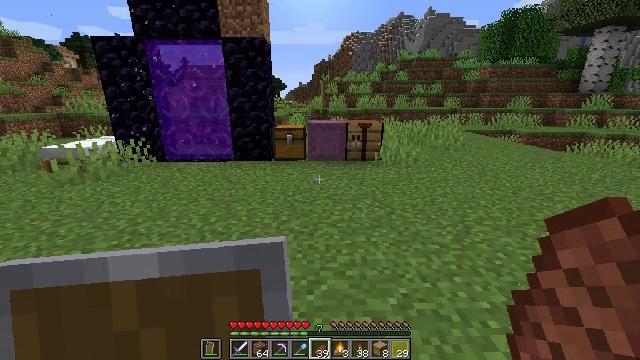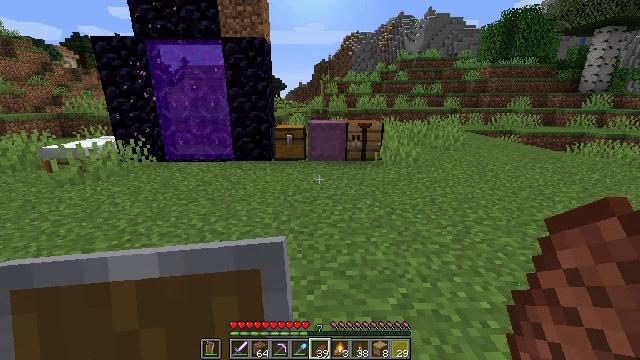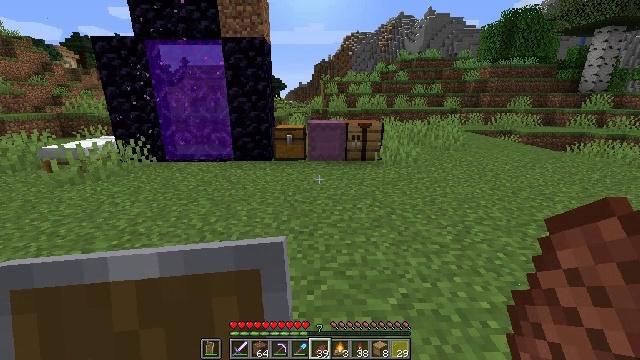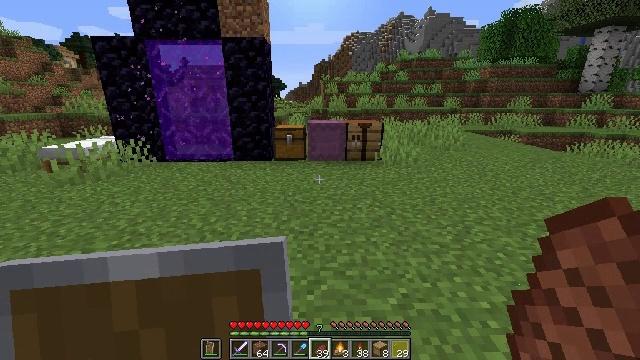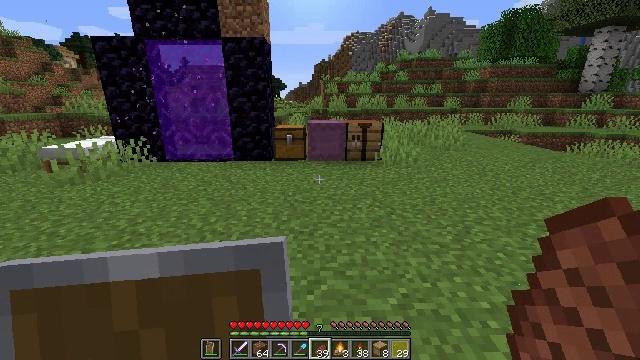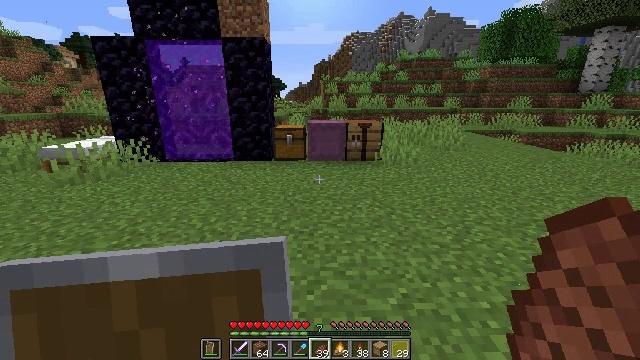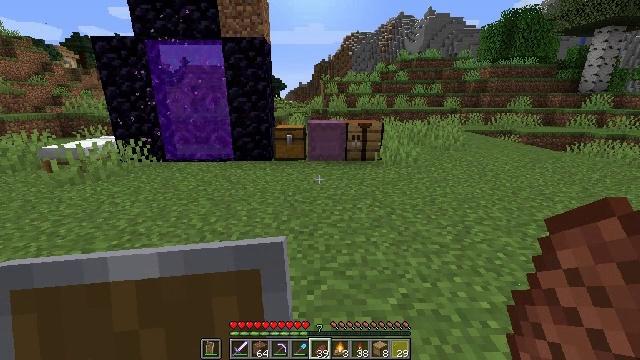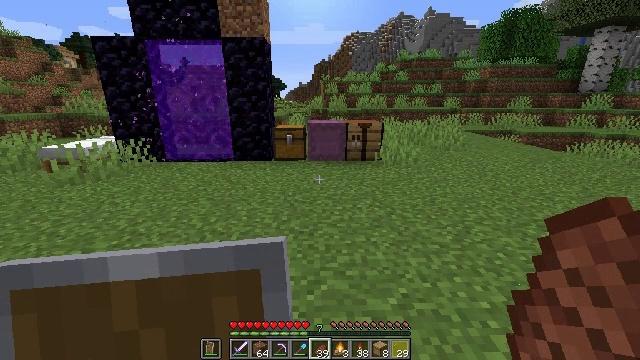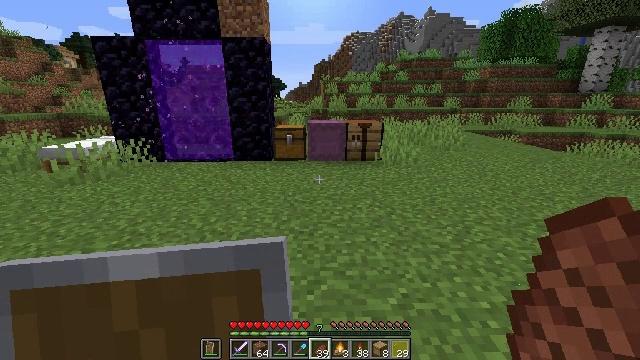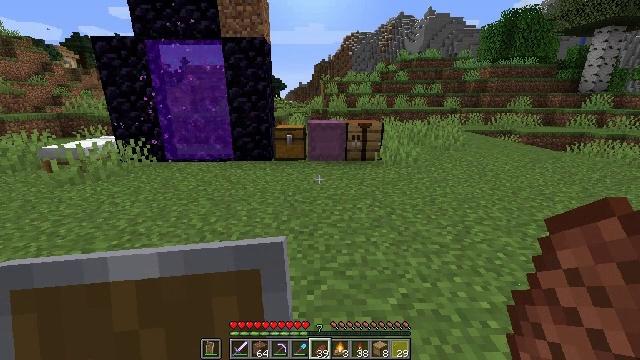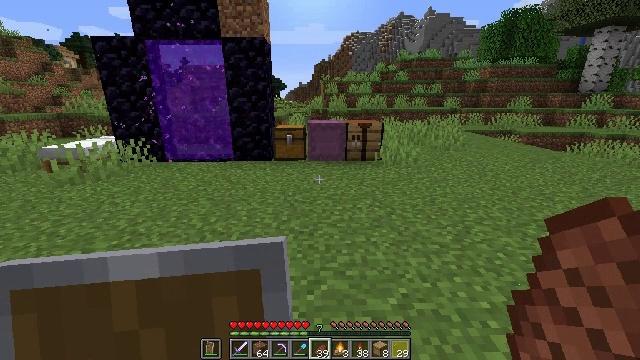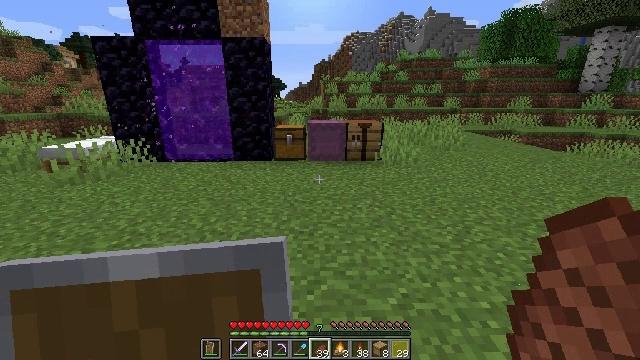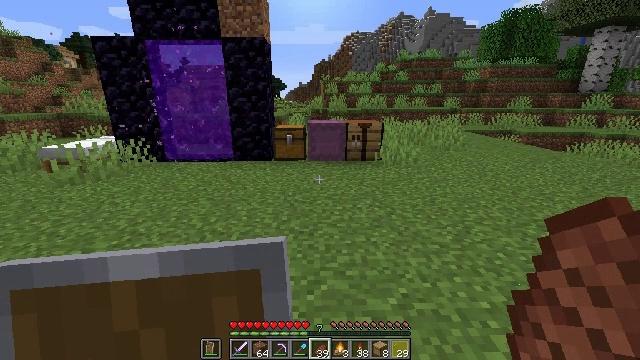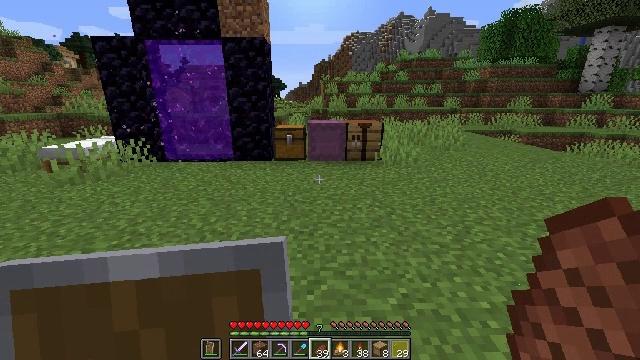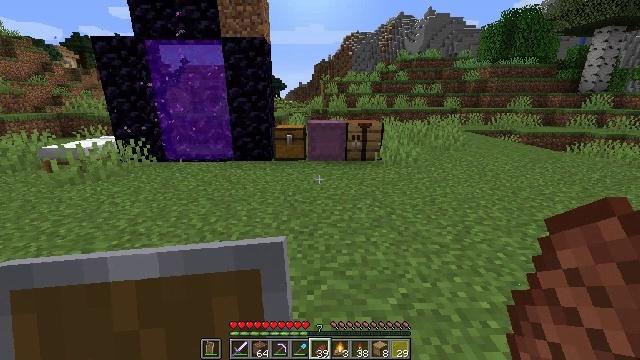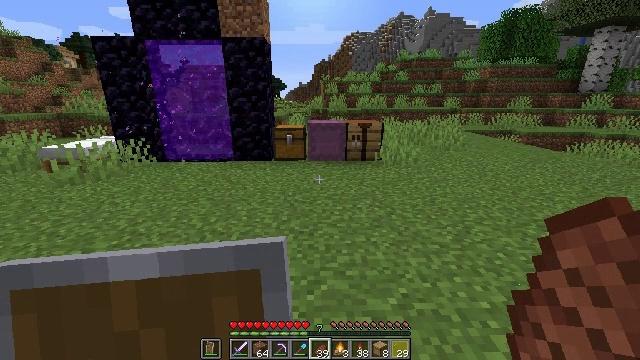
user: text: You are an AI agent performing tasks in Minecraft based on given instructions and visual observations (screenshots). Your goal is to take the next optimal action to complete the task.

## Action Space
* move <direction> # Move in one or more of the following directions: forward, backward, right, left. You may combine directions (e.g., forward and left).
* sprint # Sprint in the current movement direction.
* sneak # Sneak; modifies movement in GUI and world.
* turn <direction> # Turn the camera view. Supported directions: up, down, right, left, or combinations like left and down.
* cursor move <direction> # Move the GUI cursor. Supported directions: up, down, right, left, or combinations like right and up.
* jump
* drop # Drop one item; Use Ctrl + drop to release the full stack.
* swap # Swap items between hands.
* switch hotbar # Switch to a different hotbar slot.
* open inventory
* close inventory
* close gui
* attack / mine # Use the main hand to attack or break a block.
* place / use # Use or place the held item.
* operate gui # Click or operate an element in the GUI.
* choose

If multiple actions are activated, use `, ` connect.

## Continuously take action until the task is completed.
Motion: motion action
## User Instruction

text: Make yellow stained glass pane in the crafting table grid.
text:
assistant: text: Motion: no_op
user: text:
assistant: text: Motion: no_op
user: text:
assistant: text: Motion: no_op
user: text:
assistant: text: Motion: no_op
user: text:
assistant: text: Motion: no_op
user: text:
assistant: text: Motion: no_op
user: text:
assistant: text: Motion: no_op
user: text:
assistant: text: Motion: no_op
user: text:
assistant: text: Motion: no_op
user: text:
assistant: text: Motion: no_op
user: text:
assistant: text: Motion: no_op
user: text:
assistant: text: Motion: no_op
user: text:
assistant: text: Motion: no_op
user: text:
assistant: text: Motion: no_op
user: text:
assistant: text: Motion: no_op
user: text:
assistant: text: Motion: no_op
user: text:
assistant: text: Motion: no_op
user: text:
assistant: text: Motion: no_op
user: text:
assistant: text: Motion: no_op
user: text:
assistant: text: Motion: no_op
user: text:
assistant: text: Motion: no_op
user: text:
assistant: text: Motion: no_op
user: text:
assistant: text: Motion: no_op
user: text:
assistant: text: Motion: no_op
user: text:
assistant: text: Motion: no_op
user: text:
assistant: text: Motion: no_op
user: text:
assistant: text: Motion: no_op
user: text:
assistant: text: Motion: no_op
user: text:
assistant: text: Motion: no_op
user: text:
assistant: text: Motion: no_op